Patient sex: M
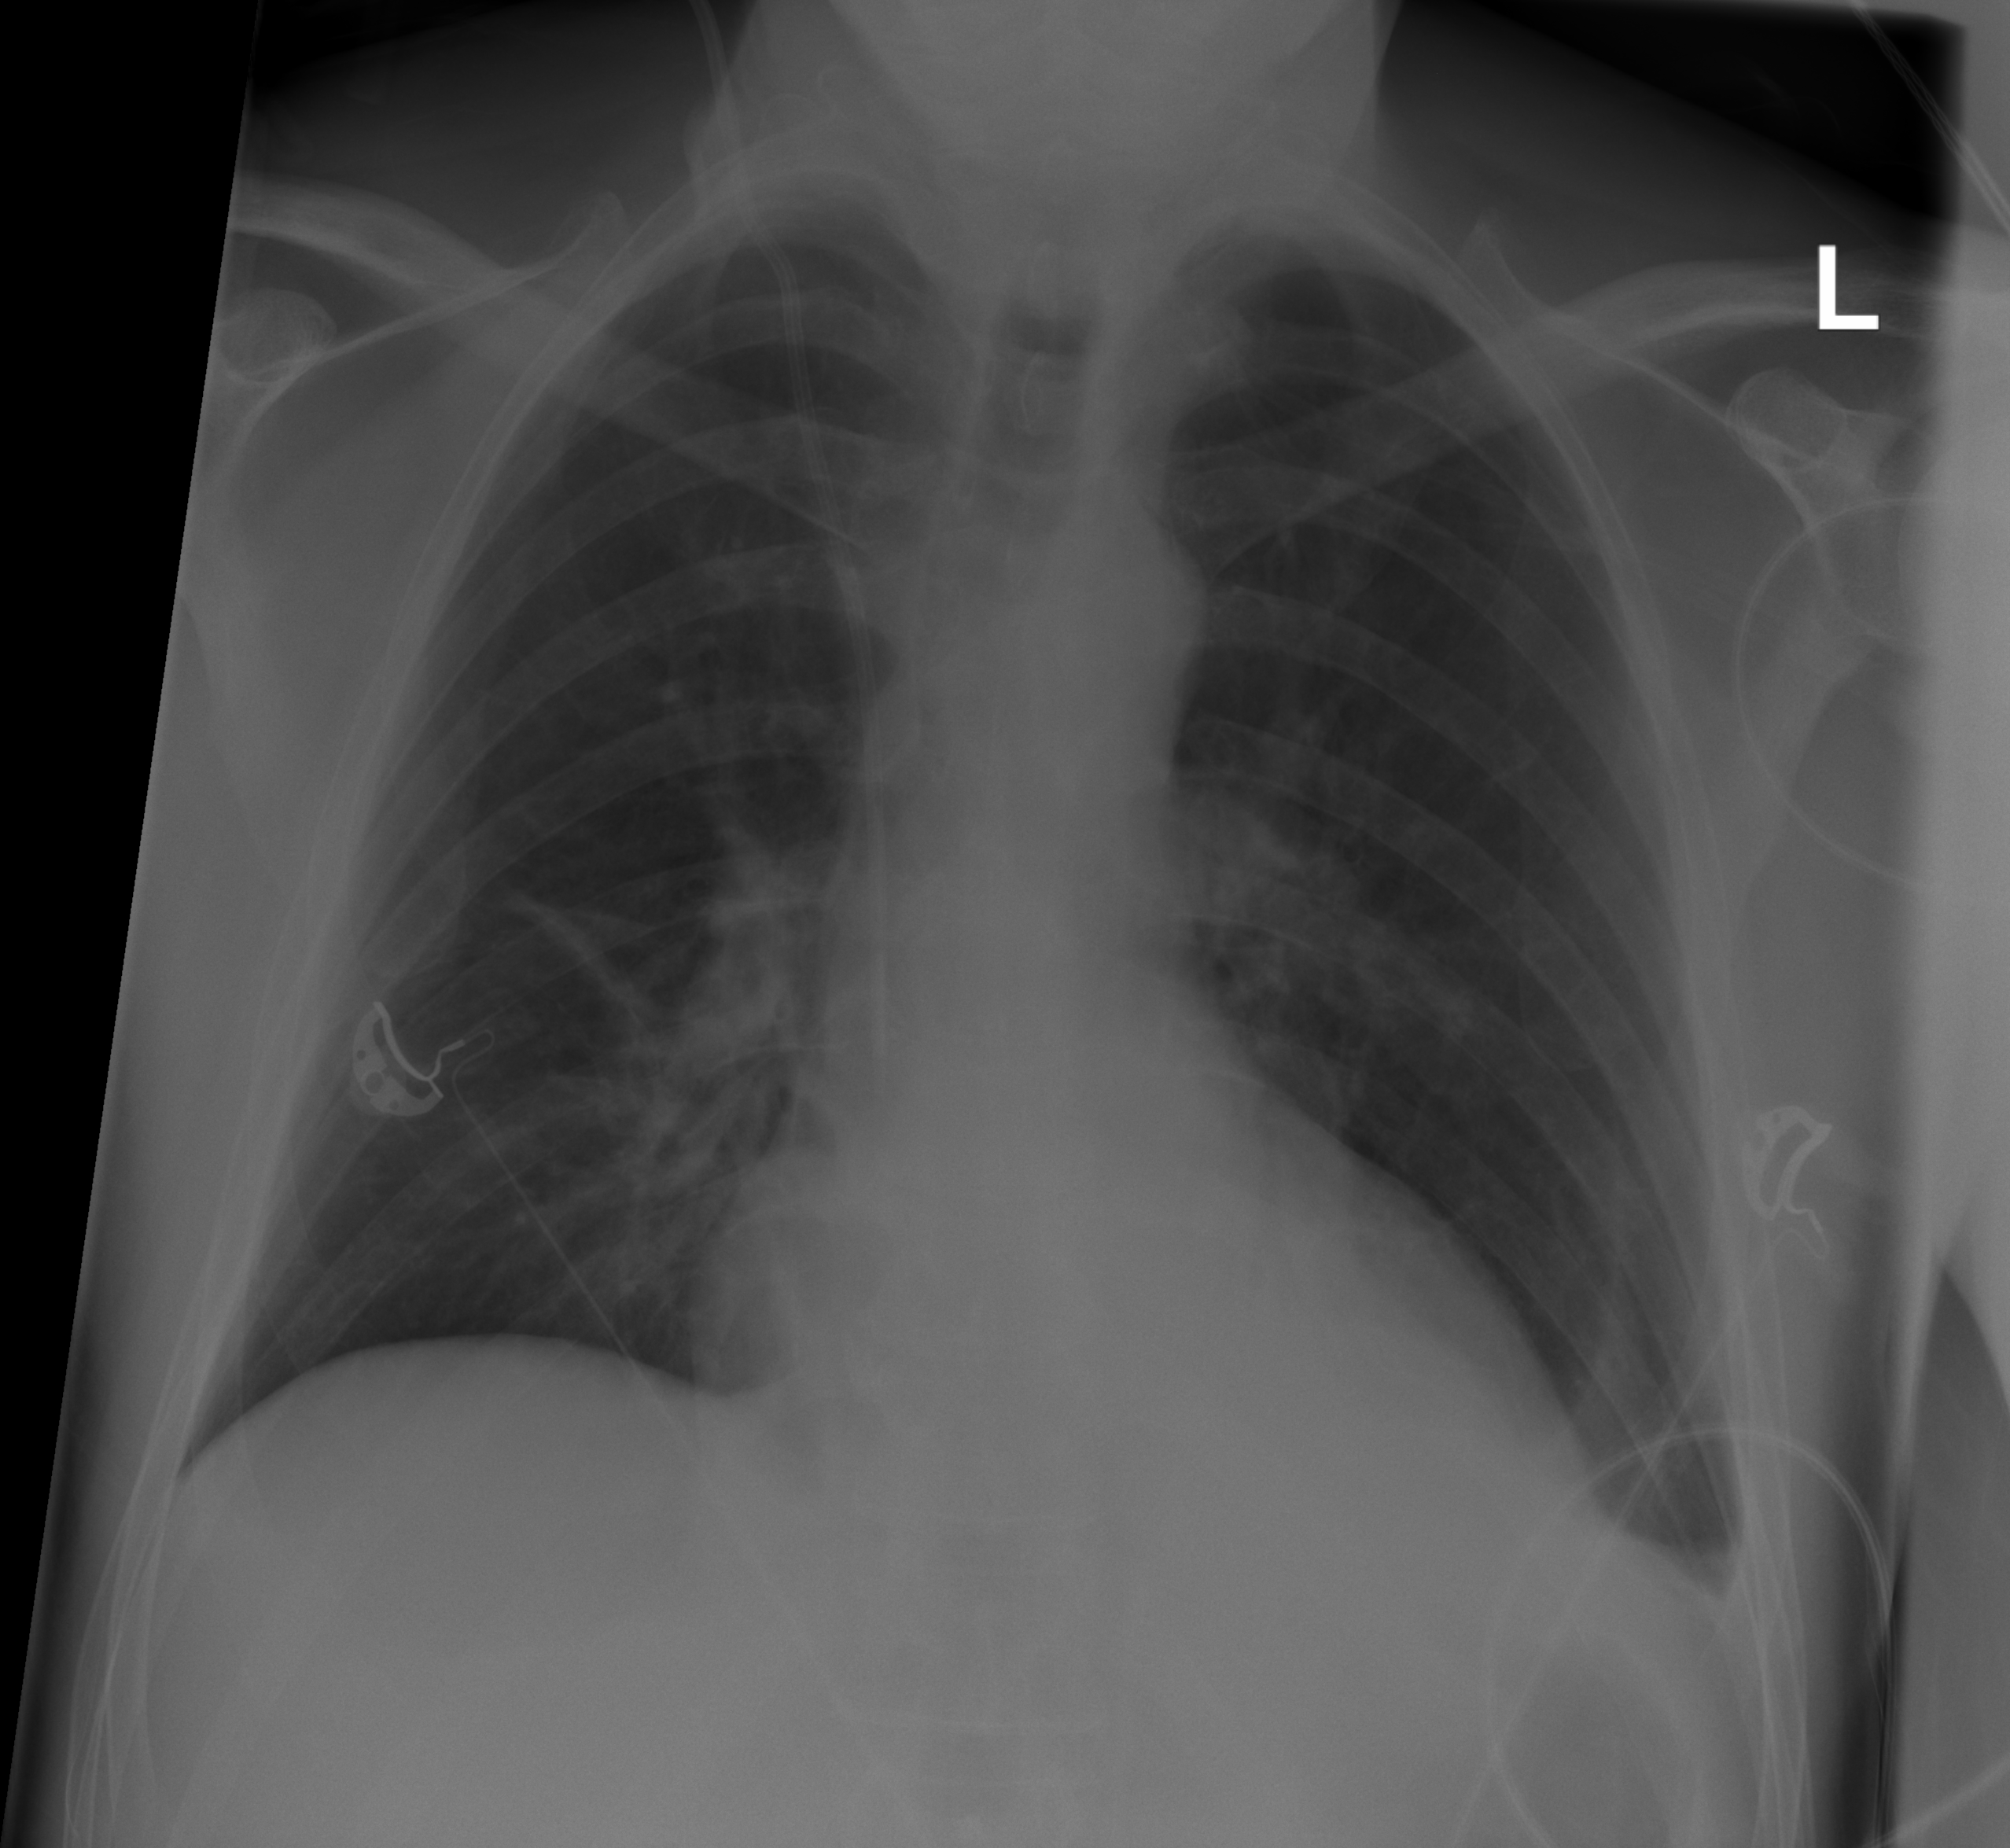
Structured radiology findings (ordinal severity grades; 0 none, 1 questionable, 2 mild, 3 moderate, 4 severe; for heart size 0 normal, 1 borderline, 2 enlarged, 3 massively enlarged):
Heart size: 0
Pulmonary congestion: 0
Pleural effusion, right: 0
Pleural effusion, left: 2
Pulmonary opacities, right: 0
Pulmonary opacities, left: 0
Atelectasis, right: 0
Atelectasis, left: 2